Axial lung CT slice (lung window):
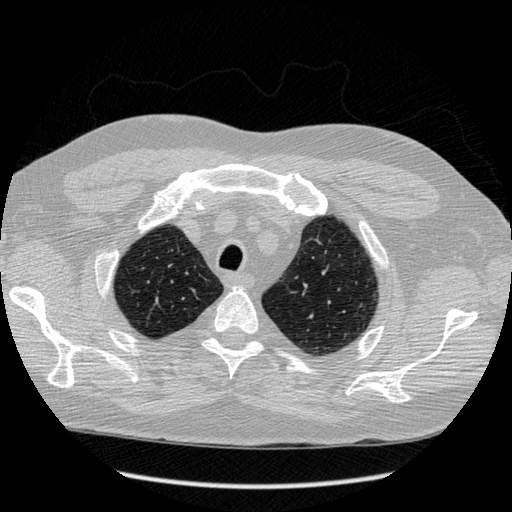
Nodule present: no